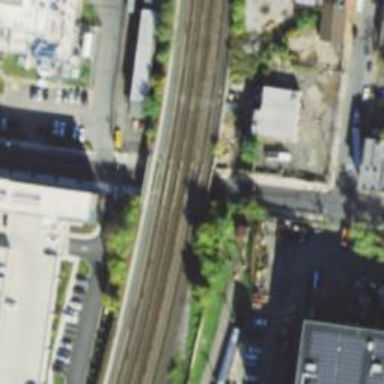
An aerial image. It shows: Railway bridge with electrified rails.